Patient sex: F
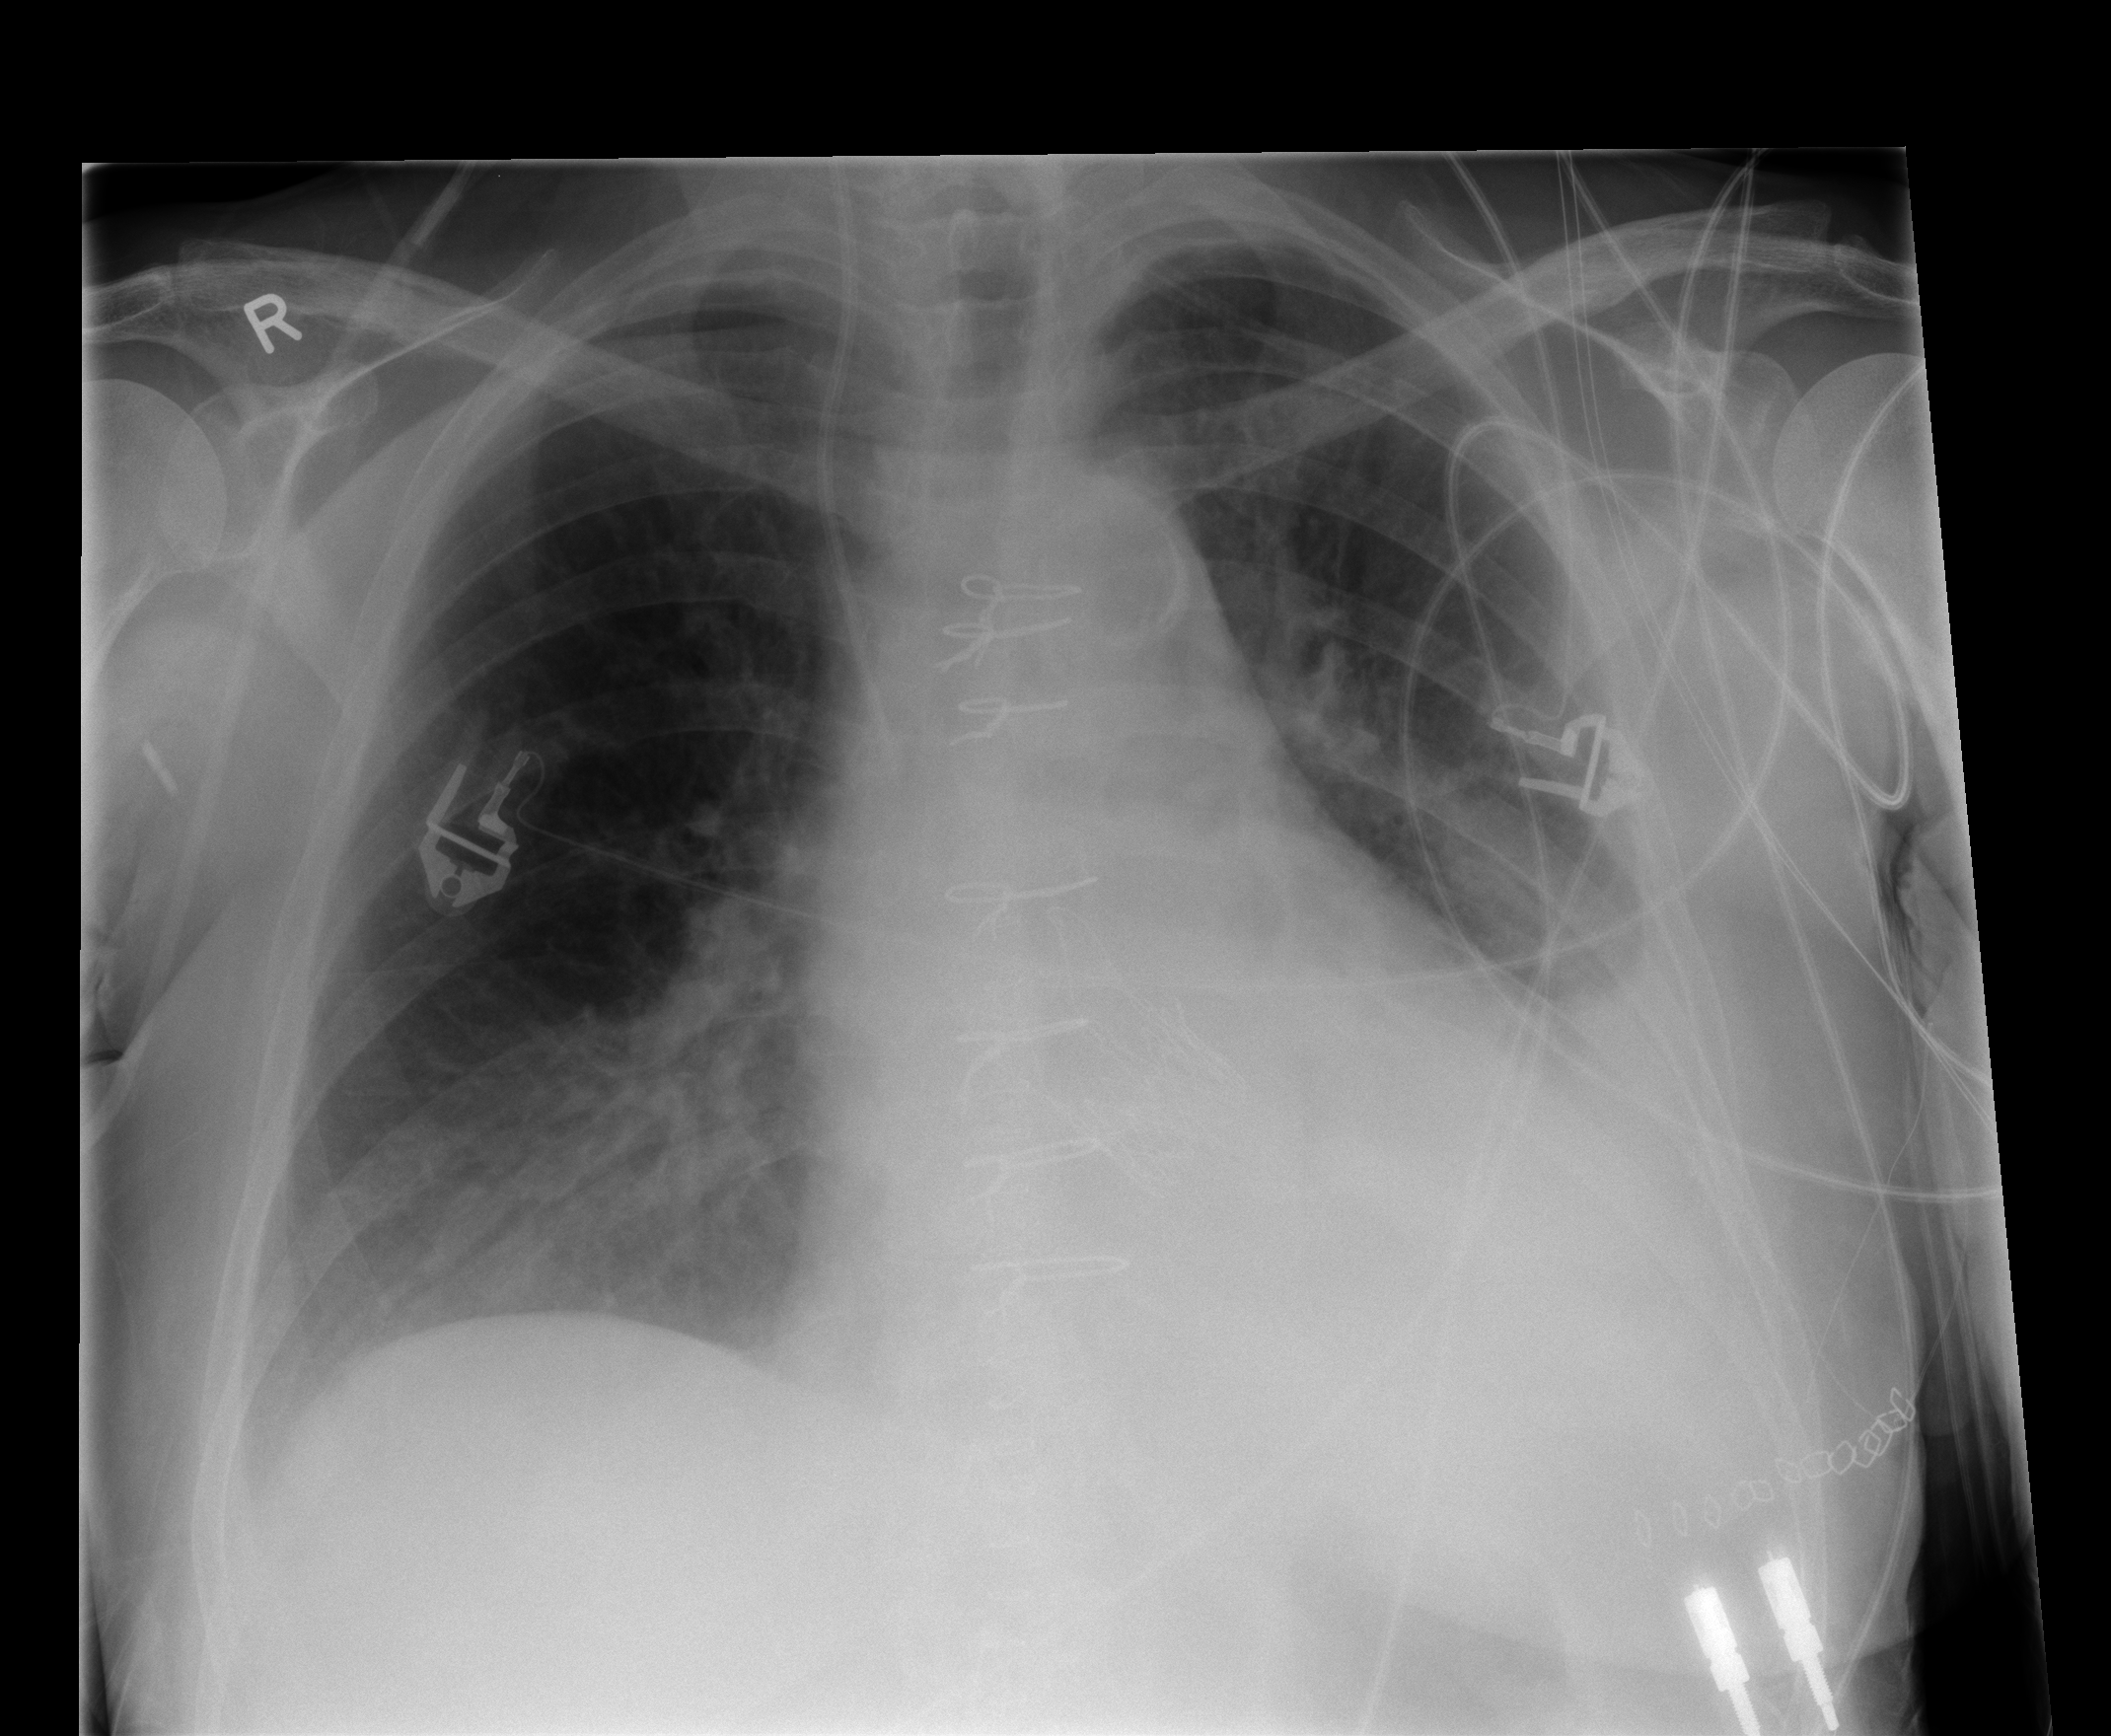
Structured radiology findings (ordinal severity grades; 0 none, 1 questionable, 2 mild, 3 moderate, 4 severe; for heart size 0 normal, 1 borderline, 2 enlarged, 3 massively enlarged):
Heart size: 3
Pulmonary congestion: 0
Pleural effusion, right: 0
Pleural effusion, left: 2
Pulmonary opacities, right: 2
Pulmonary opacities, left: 0
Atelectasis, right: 0
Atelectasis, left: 2